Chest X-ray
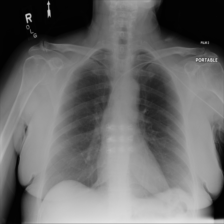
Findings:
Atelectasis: negative
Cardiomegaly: negative
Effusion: negative
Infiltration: negative
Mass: negative
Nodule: negative
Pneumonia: negative
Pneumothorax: negative
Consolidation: negative
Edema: negative
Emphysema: negative
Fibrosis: negative
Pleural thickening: negative
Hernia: negative